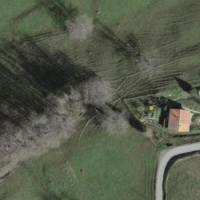
EUNIS habitat code: 41
Species observed at this site:
Linaria vulgaris